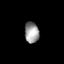
Tissue: prostate
Cell type: Epithelial cells
Senescence score: 0.3271
Nuclear area (px): 295
Mean DAPI intensity: 152.858